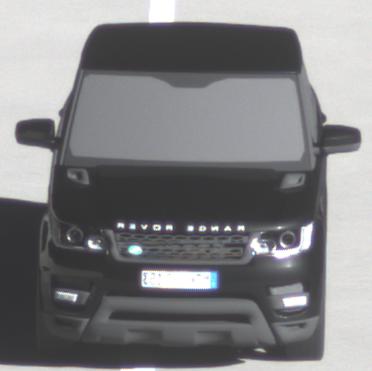
Make: Land Rover
Model: Range Rover Sport 5.0 V8 SC
Detailed model: Range Rover Sport (II)
Model produced from: 2013/09
Model produced until: 2015/07
Doors: 5
Color: black
Road condition: dry road
Daytime: morning or afternoon
Contrast: high contrast